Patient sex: M
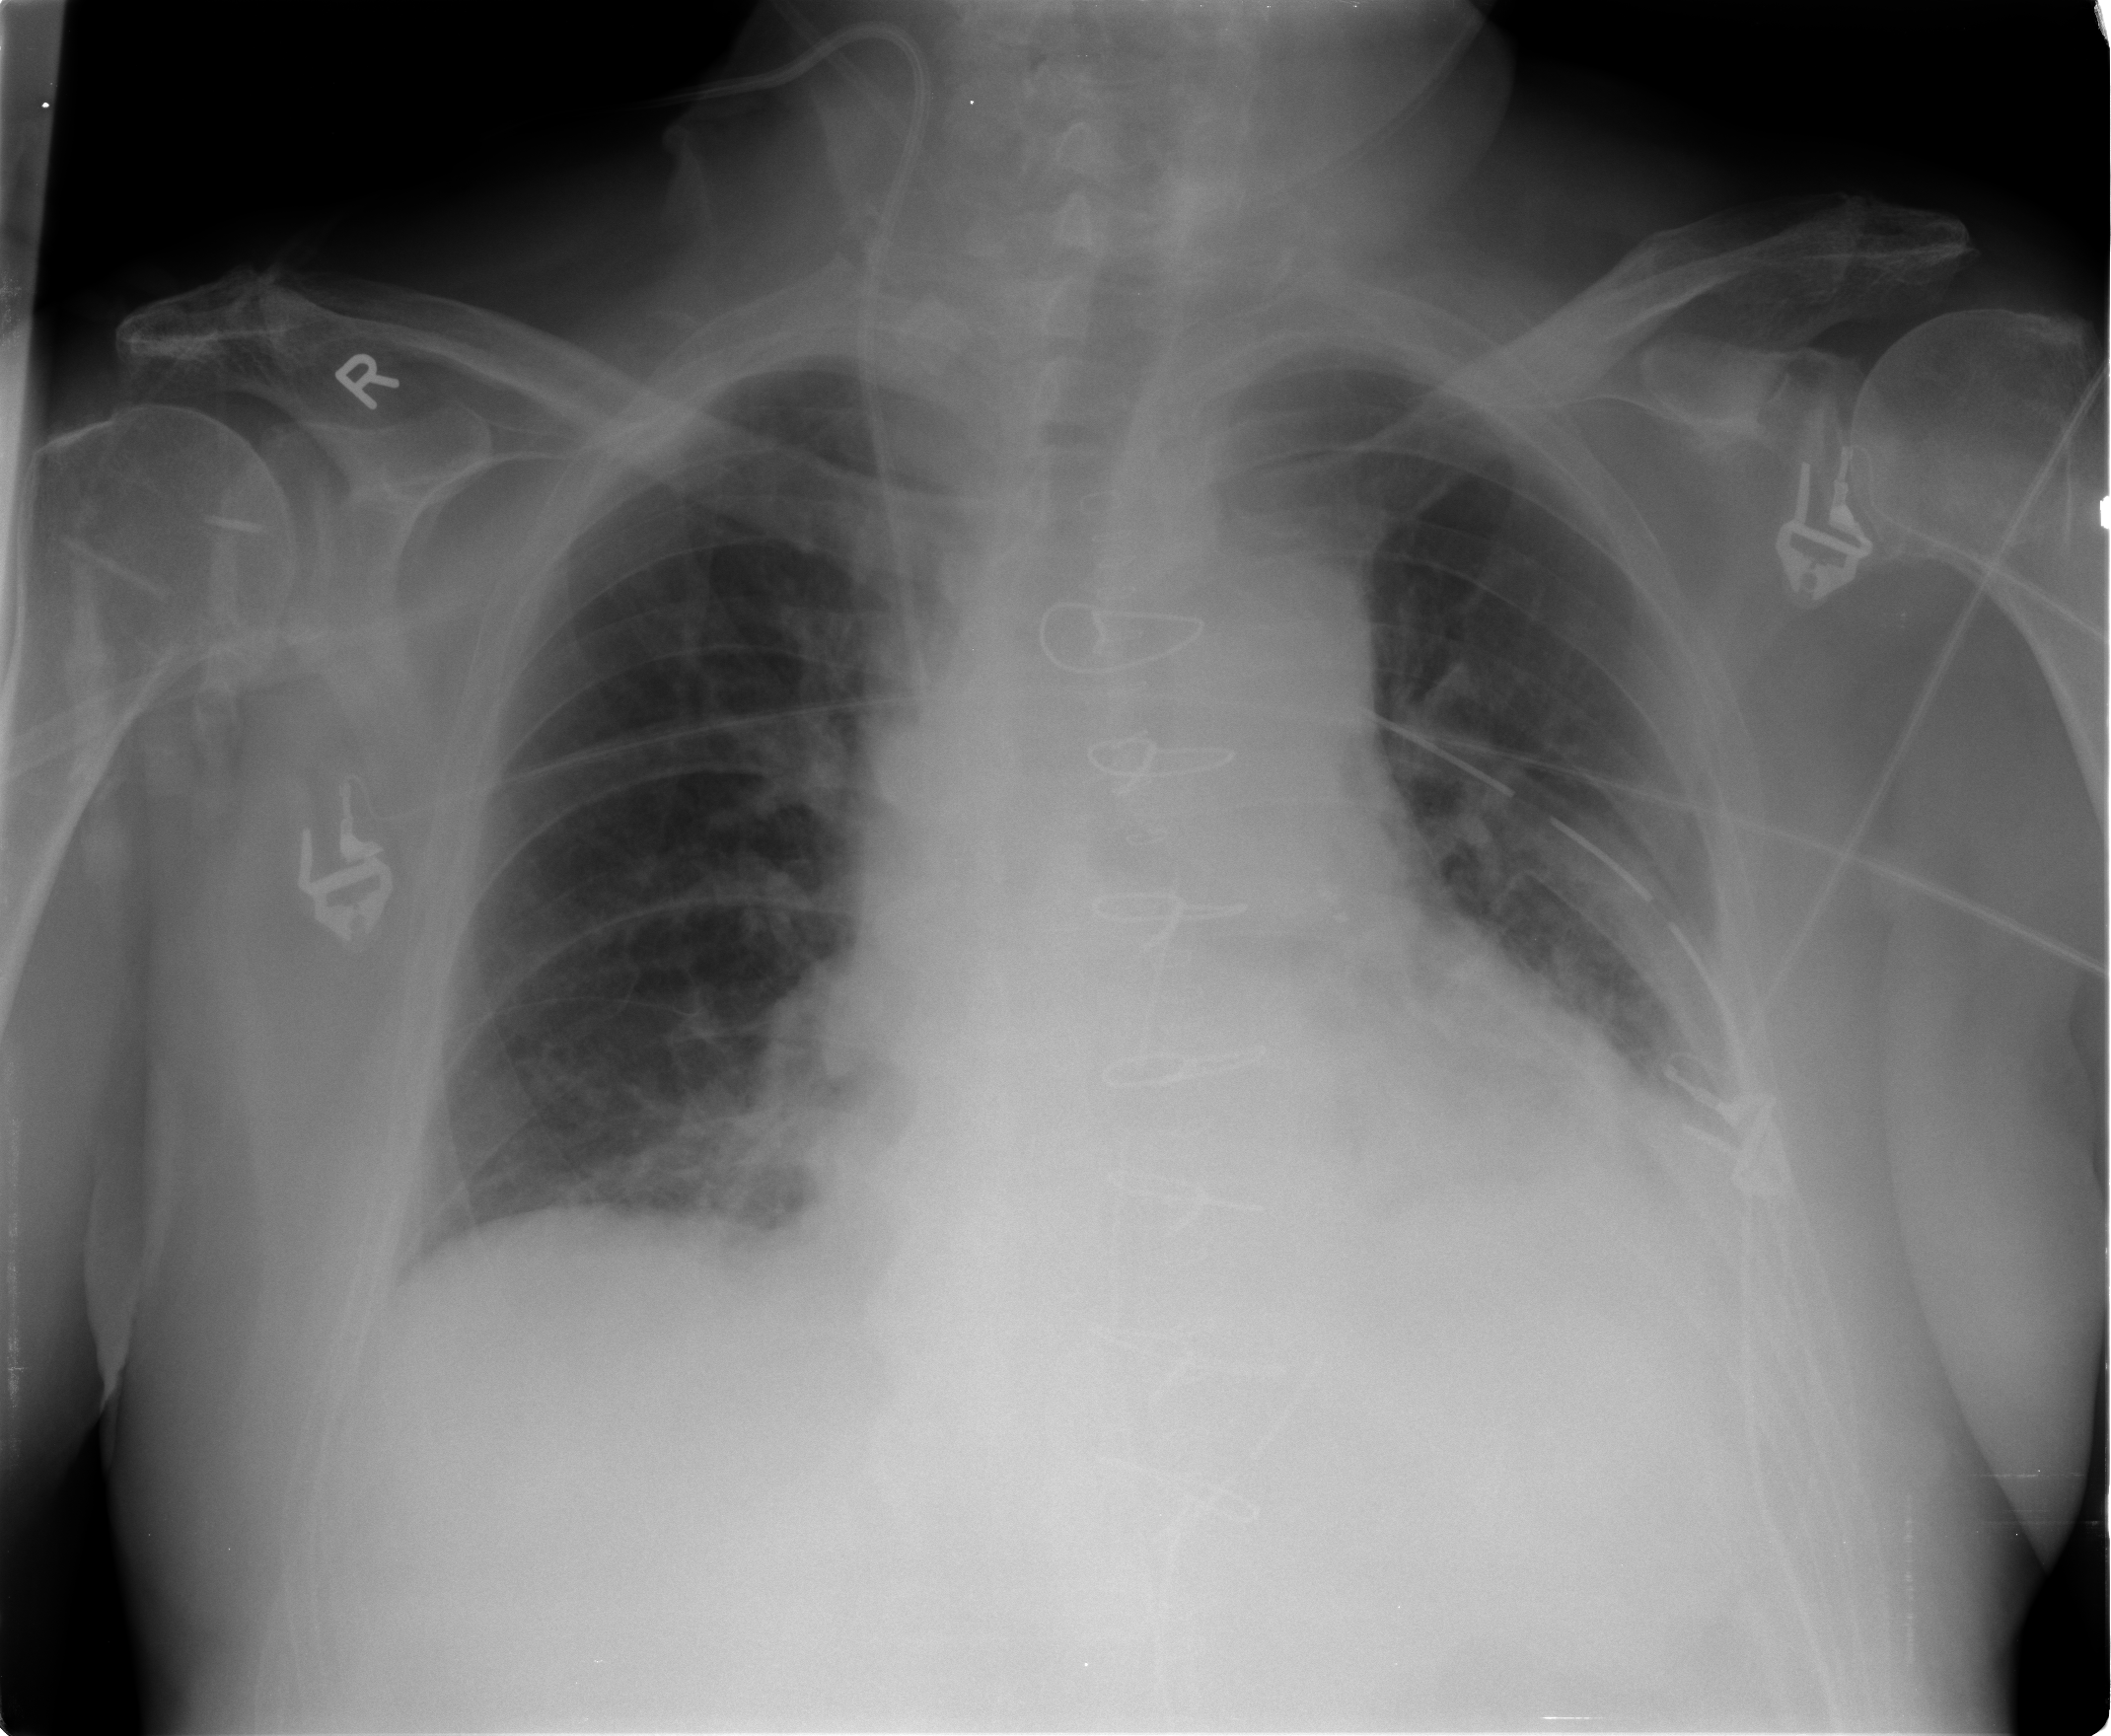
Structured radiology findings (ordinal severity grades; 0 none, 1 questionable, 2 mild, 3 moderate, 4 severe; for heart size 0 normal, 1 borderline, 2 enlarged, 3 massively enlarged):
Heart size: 2
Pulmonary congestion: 2
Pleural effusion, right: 0
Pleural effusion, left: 1
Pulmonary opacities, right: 0
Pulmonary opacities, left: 0
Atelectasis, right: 2
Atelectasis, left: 2